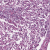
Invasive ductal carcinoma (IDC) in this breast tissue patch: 1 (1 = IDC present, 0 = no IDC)